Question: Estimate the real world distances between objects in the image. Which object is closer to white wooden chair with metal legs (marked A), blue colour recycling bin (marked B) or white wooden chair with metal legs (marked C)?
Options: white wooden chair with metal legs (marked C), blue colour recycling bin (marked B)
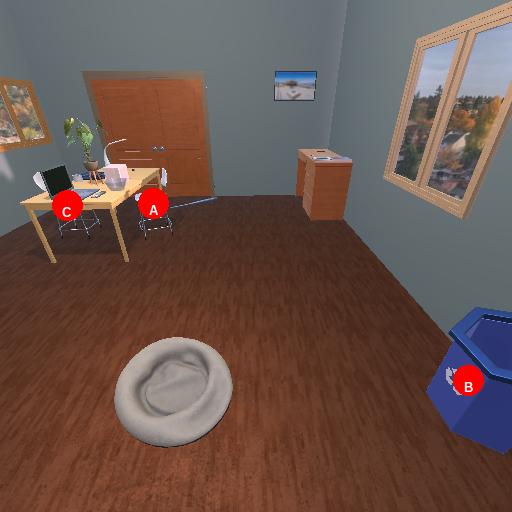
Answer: white wooden chair with metal legs (marked C)